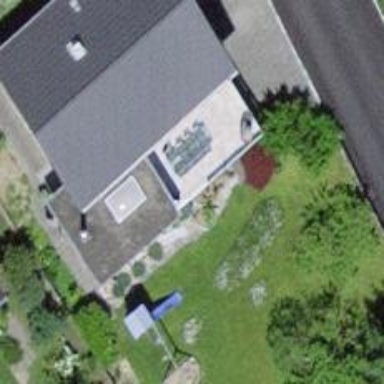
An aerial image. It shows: Detached building with gabled roof.